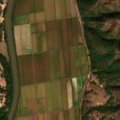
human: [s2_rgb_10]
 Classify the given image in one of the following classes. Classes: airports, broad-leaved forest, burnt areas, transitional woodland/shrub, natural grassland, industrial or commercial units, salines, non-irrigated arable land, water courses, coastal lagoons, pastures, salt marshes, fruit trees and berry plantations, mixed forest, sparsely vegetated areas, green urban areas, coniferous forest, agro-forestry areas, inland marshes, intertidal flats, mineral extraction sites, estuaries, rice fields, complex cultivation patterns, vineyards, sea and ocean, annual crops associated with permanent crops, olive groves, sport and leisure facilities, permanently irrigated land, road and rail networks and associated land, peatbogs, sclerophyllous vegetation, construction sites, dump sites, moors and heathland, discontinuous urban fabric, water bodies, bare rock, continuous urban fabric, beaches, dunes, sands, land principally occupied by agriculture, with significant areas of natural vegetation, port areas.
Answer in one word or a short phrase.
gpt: rice fields, agro-forestry areas, broad-leaved forest, mixed forest